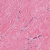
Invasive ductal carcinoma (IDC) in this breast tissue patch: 0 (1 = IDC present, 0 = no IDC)